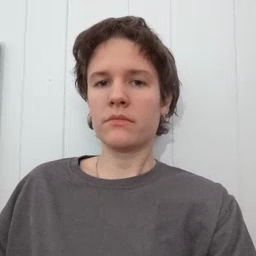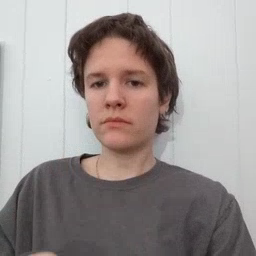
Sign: blow